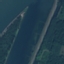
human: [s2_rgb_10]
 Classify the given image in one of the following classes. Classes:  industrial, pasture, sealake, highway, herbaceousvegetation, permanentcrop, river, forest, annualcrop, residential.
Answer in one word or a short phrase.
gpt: River